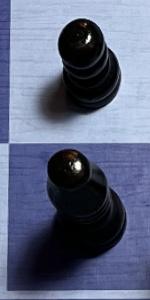
Label: Bishop_Black